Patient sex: F
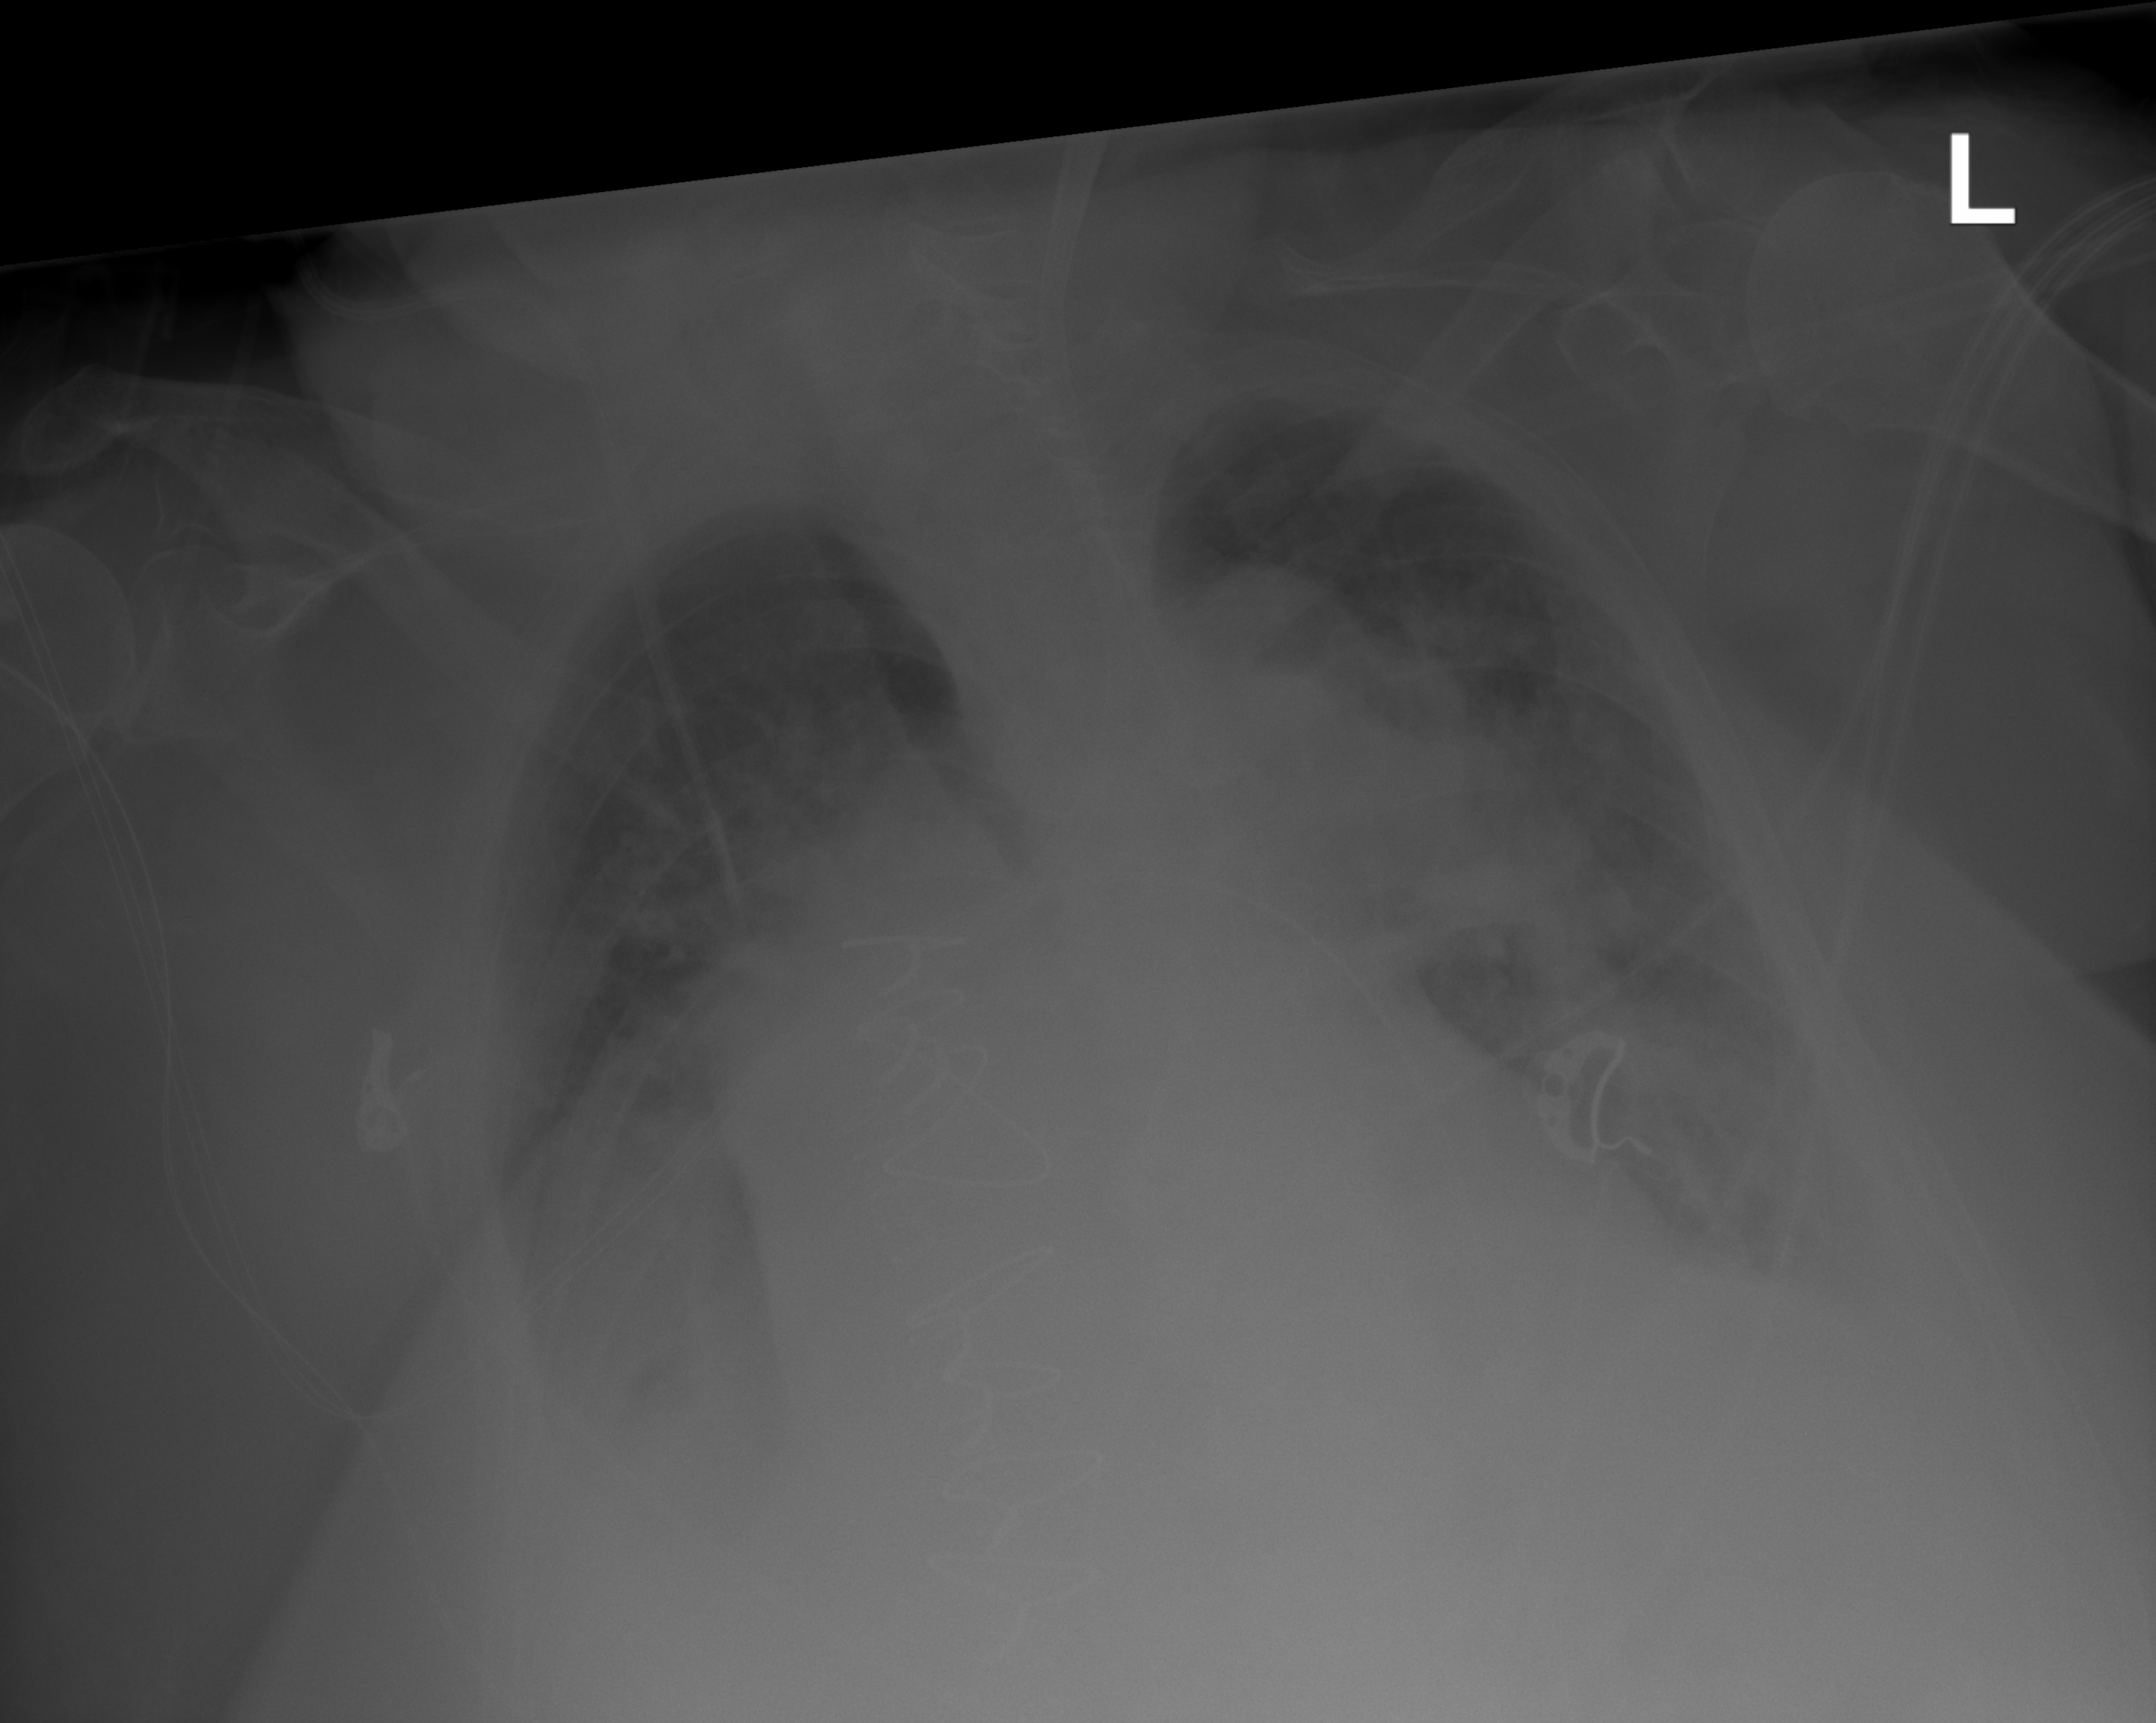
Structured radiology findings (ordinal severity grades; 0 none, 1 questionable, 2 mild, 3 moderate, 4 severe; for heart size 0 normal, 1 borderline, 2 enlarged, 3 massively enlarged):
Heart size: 0
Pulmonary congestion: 2
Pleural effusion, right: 2
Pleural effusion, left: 2
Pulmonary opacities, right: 2
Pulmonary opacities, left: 2
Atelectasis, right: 2
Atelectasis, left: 2